Question: Here is the situation I'm having in a Google spreadsheet:

I need to sum up every second cell in the yellow line (look at the picture) not including those ones which are below the statement 'FALSE' in the red line. Those statements are written in two merged cells if it has any importance in solving this problem. In this example, the right numbers should be: '4.00', '4.00', '8.00' with '16.00' as a final answer.
I did some research in various Excel forums and found out this line should do the trick for summing up every second cell in a single column beginning with 'B3' cell:
'''
= SUM(IF(MOD(ROW($B$3:$B$22) - ROW($B$3) + 1, 2) = 0, $B$3:B$22, 0))
'''
I adjusted this to my situation (for the moment ignoring the fact about TRUE-FALSE check):
'''
= SUM(IF(MOD(COLUMN($E$6:$N$6) - COLUMN($E$6) + 1, 2)=0, $E$6:N$6, 0))
'''
Unfortunately, it is not working for me in a Google spreadsheet. Finally, I came up with formula which is working corectly for this purpose:
'''
= SUM(IF($E$2 = "TRUE", $F6, 0), IF($G$2 = "TRUE", $H6, 0), IF($I$2 = "TRUE", $J6, 0), IF($K$2 = "TRUE", $L6, 0), IF($M$2 = "TRUE", $N6, 0))
'''
The problem is that constructing the formula this way is going to make it extremely long and way too inconvenient (as hundreds of columns are going to be added on the left)
Any suggestions?
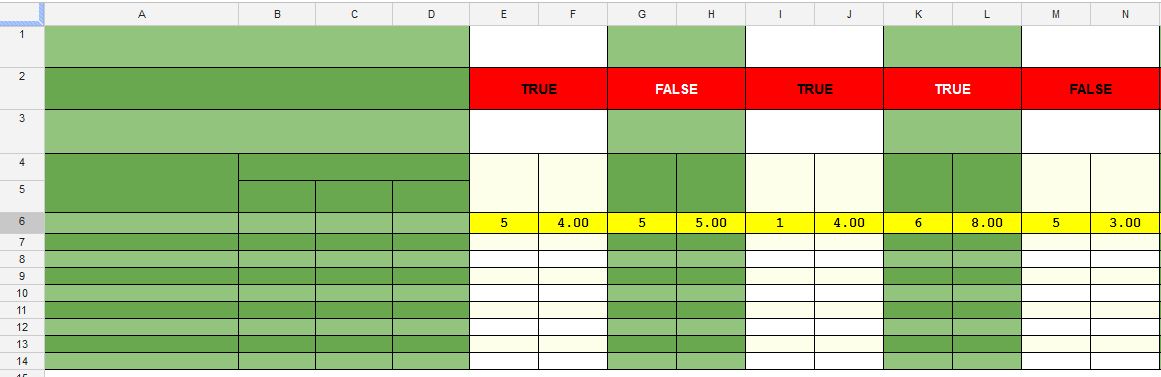
Answer: This would be easy to solve if you used a column to do the logic breakout.
For example, In column 7 put the following two formulas:
E7:
'''
=if(E2="TRUE",E6,0)
'''
F7:
'''
=if(E2"TRUE",E7,0)
'''
Then you can just SUM this row of tests.
Unfortunately Google Doc's formulas are not always as advanced as Excel's so sometimes you must do workarounds to make things possible.
That being said...
If you really want an All-In-One Formula solution for google docs... try this:
'''
=SUMIF(E2:N2,"TRUE",E6:N6)+SUMIF(E2:N2,"TRUE",F6:N6)
'''
The magic happens in the second SUMIF, Note that it starts with F6 thus offputting the sum-array by 1. To implement just change the letter "N" in the formula with your last column in the sheet.